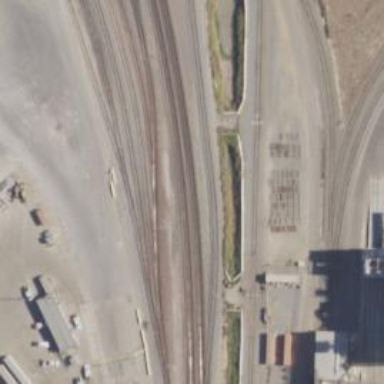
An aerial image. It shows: Railway yard used for servicing trains.